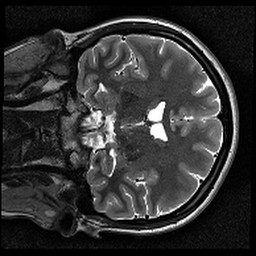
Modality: T2w
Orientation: coronal